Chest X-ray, PA view. Patient: 53 years old, sex F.
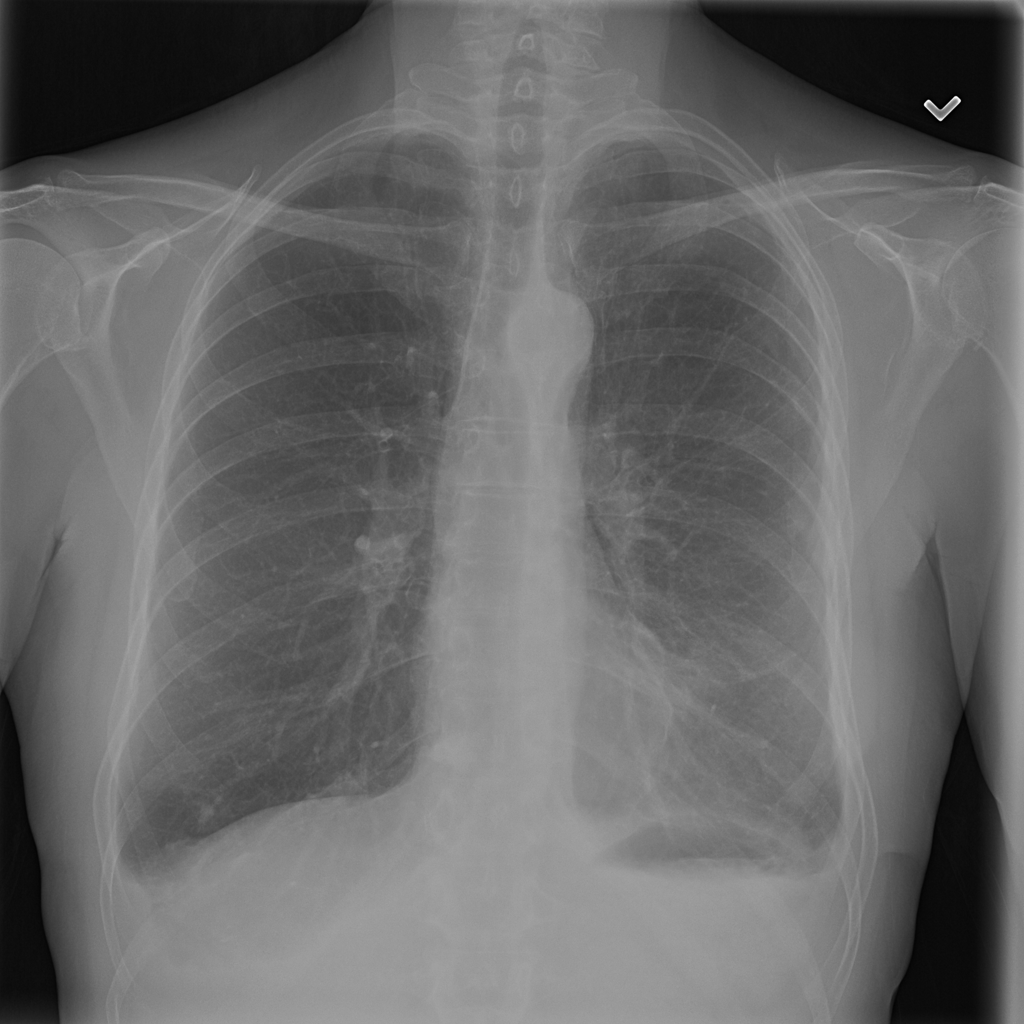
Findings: Effusion, Pleural_Thickening